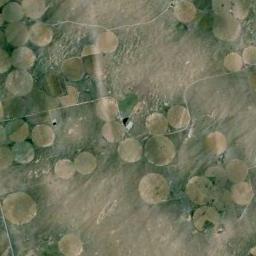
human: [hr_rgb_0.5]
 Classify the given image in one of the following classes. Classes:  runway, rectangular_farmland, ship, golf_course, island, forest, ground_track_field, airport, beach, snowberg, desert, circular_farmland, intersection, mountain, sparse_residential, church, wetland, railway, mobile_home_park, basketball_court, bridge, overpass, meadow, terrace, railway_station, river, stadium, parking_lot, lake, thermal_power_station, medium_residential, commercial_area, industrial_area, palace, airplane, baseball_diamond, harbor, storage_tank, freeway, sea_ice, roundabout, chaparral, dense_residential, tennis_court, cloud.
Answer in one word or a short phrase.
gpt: circular_farmland